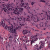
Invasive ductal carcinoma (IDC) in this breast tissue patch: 1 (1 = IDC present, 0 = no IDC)